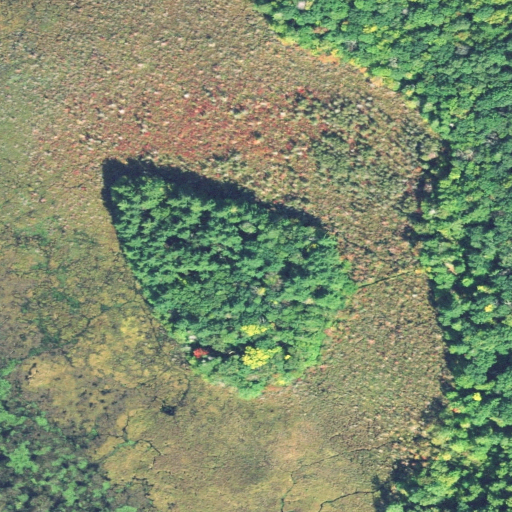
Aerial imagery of island in Connecticut named Governors Island containing woody wetlands, mixed forest, herbaceous wetlands, deciduous forest, and open water